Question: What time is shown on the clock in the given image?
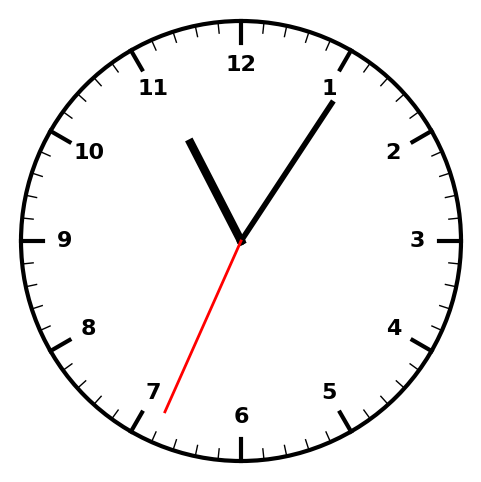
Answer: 11:05:34